RGB frame:
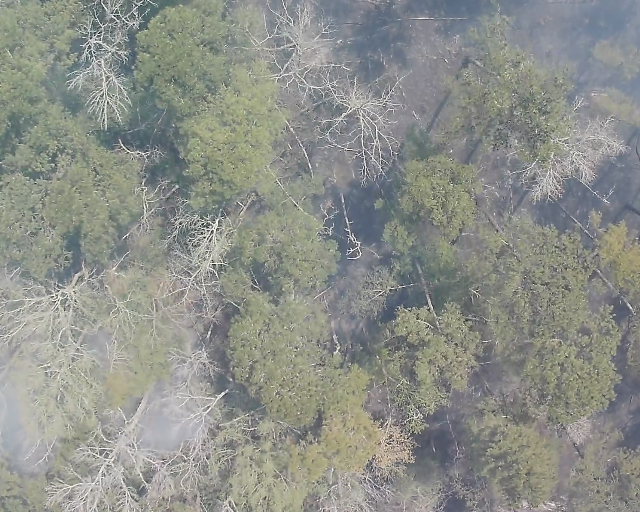
Thermal frame:
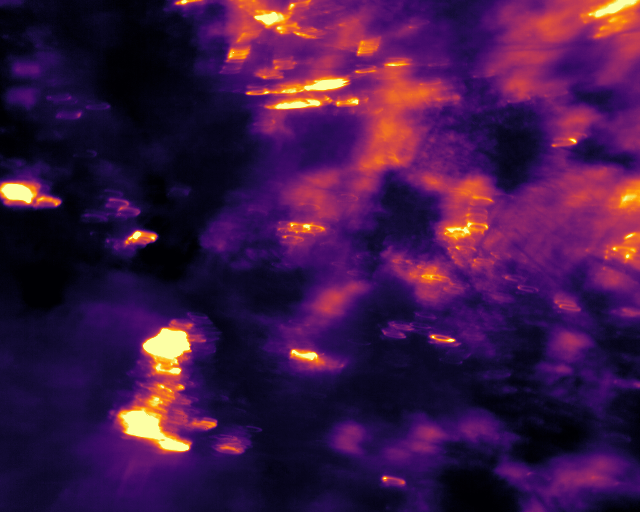
Captured: 2026-02-26 03:43:31
Pixels at or above 80 °C: 2201 (fraction of frame: 0.006717)